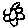
Label: flower